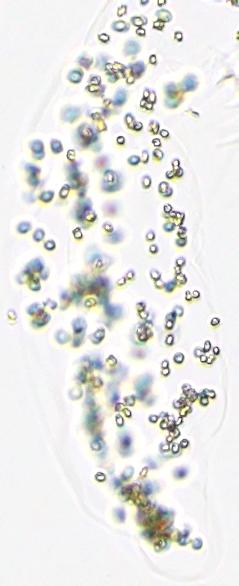
Label: Phaeocystis